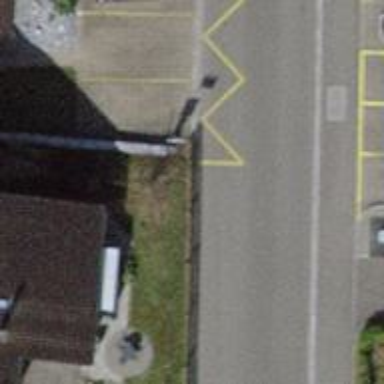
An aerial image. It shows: Bus stop with platform for public transport.